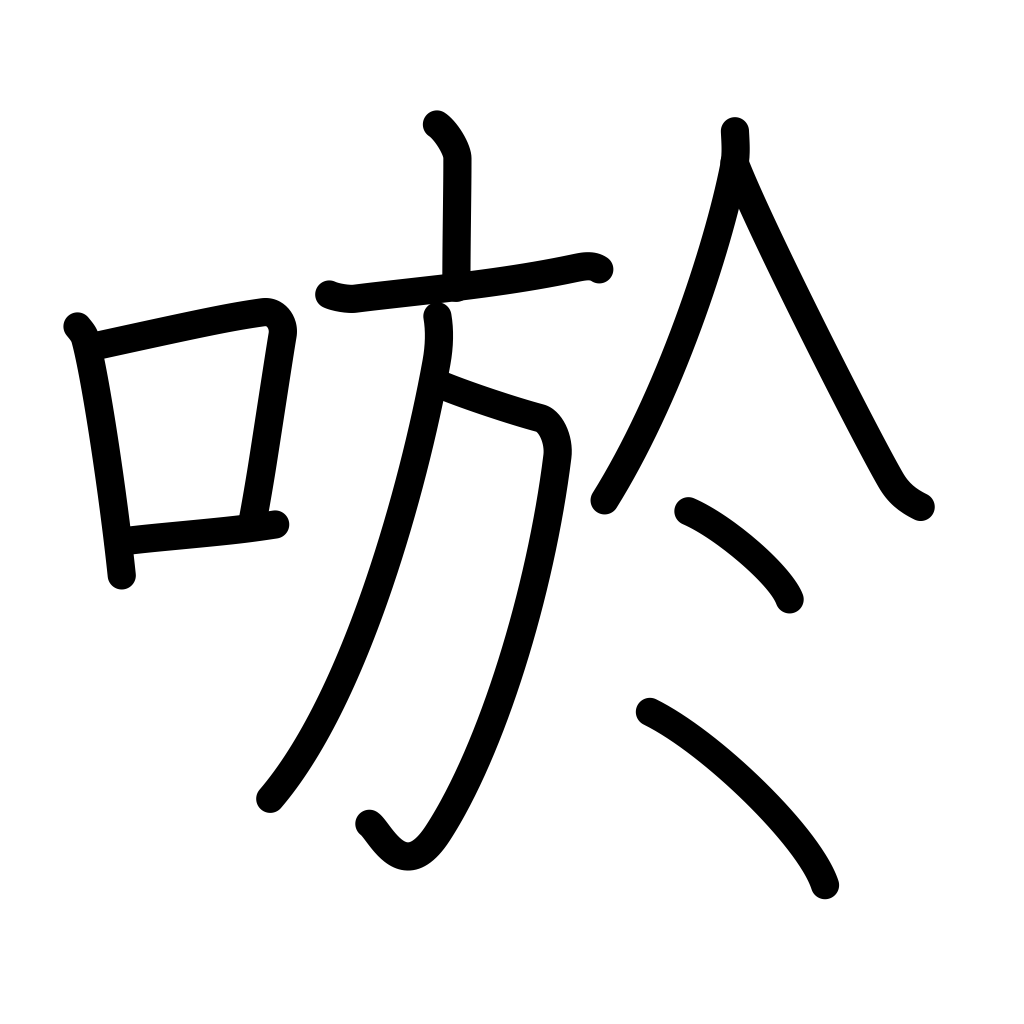
Meaning: laugh, smile